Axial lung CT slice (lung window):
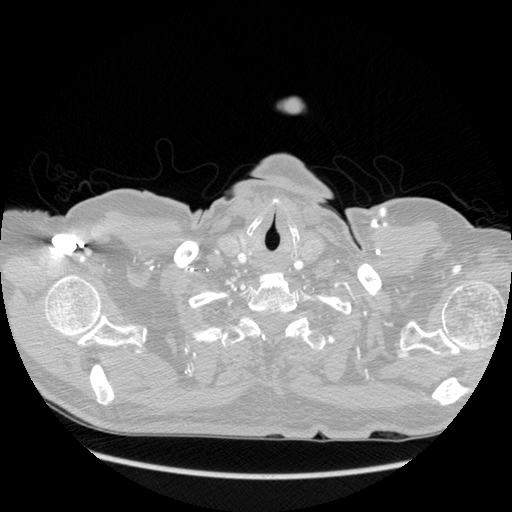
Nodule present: no